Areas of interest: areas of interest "Liyang Stadium"
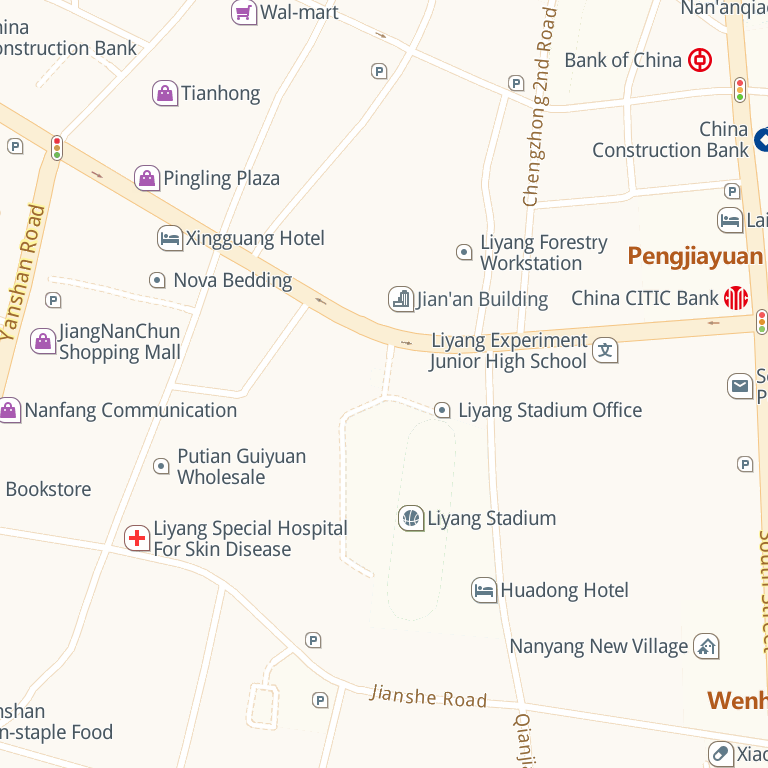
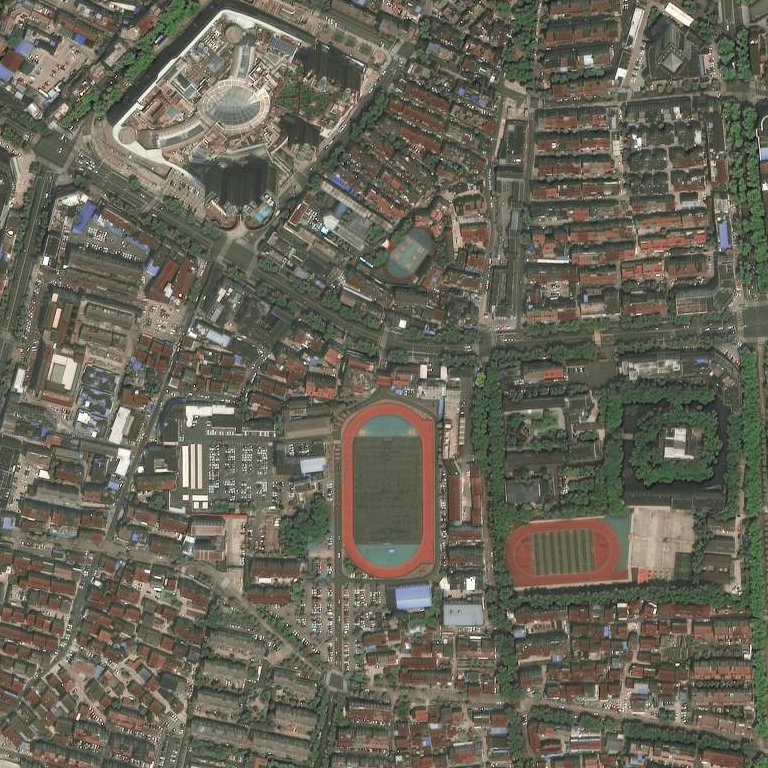